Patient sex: M
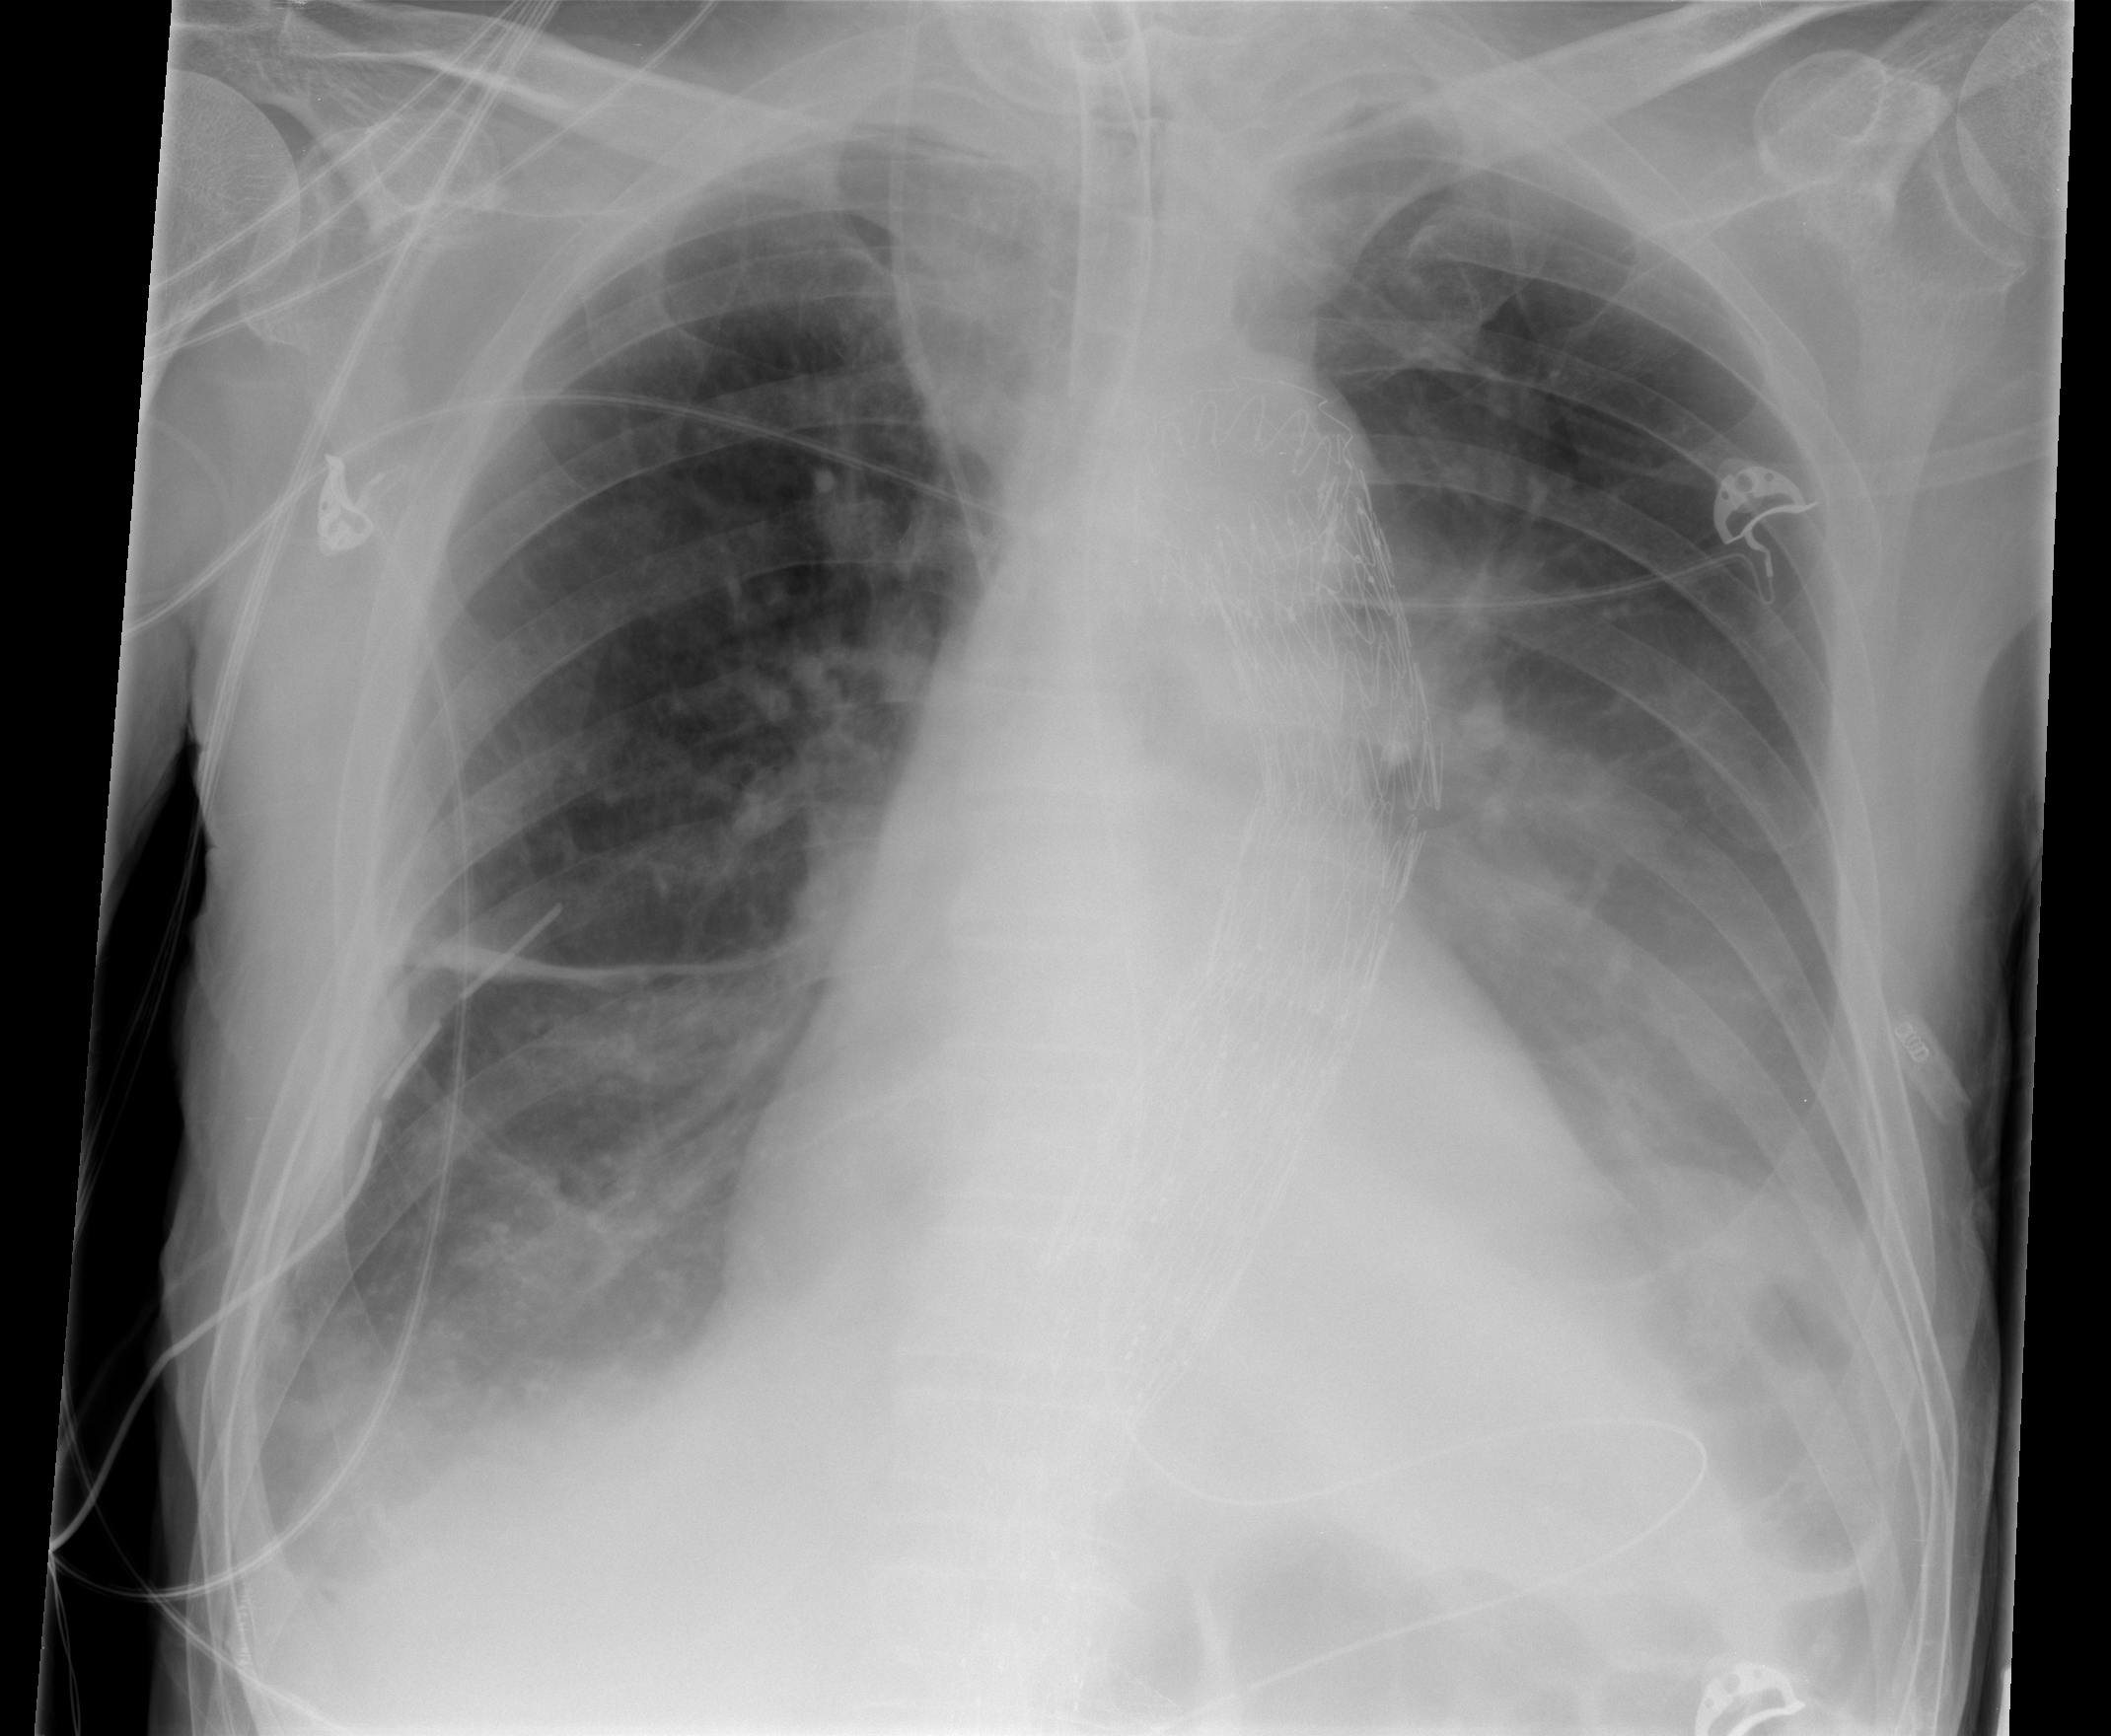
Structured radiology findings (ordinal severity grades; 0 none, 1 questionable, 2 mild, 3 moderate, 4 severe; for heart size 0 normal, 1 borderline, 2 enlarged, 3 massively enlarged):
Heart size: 1
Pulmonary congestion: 0
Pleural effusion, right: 2
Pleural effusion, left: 2
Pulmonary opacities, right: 0
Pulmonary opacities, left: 0
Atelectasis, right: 2
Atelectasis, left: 2